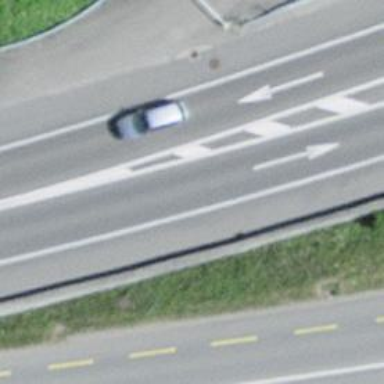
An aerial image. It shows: Asphalt motorway.